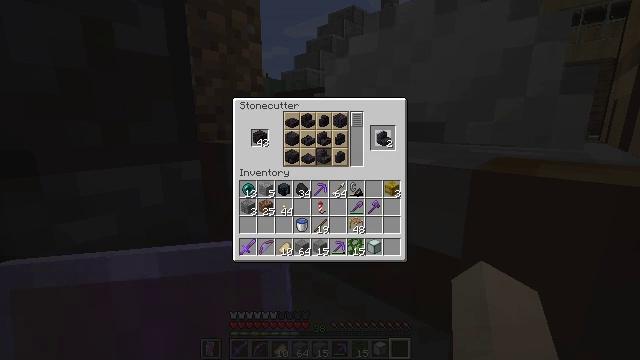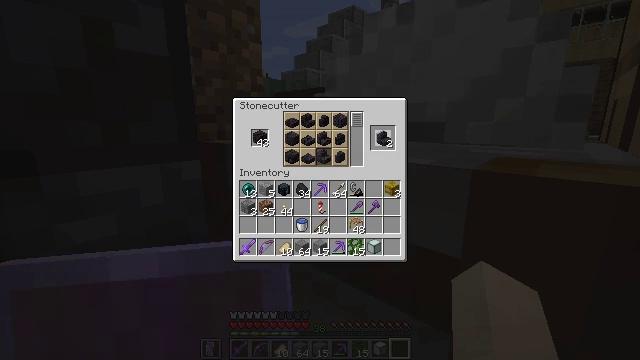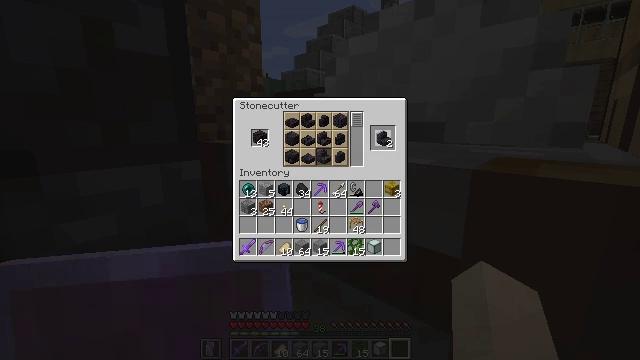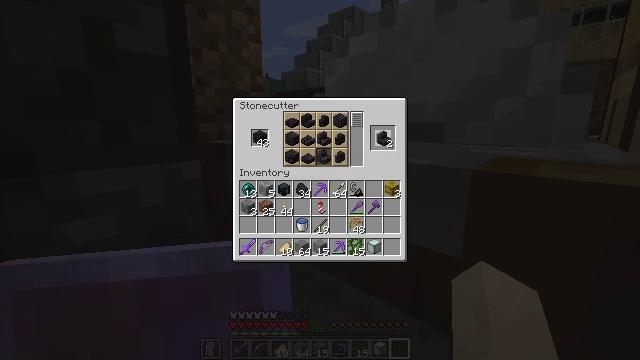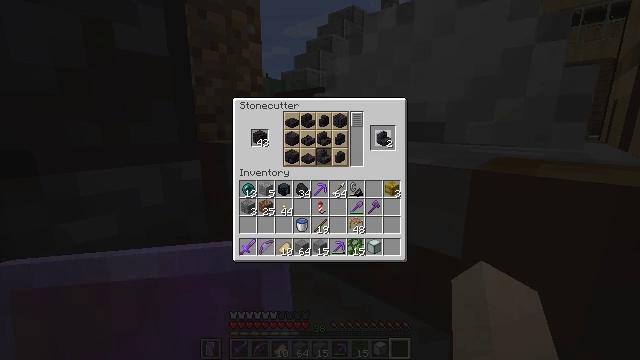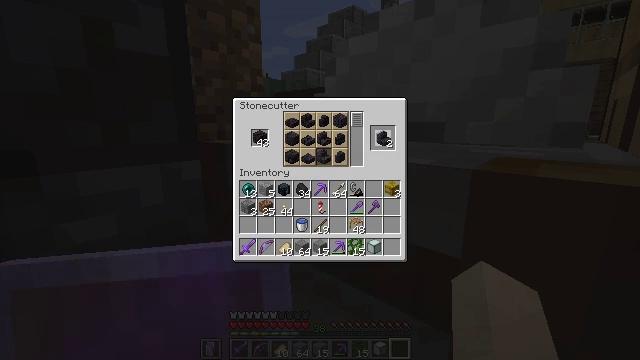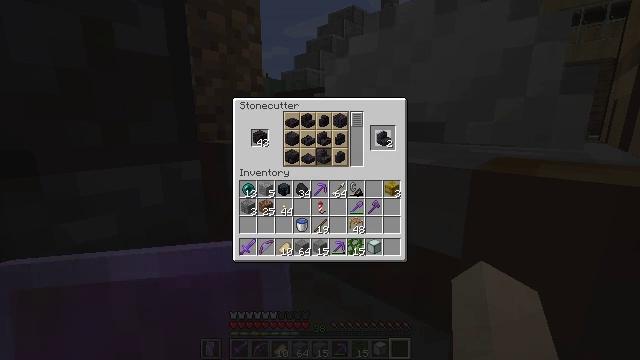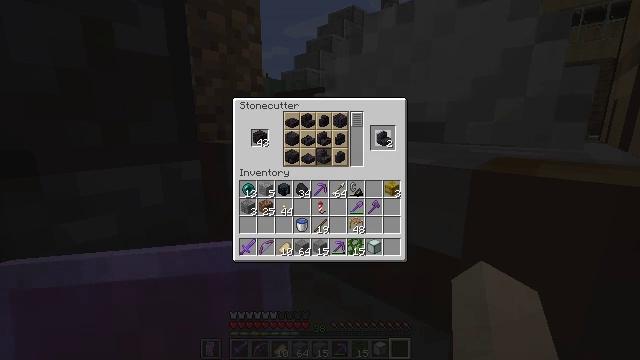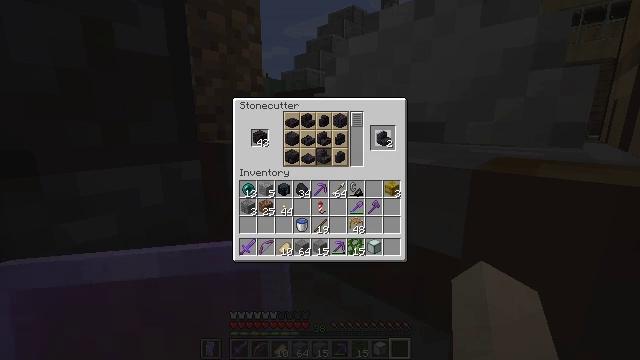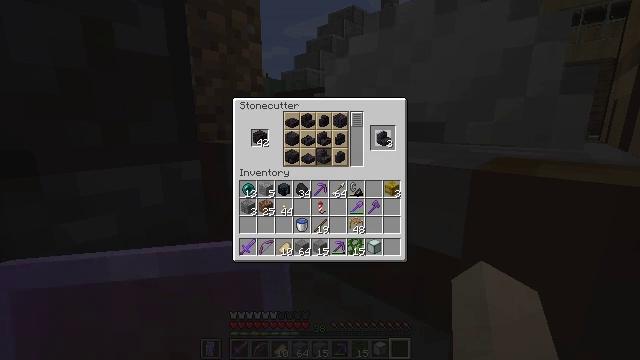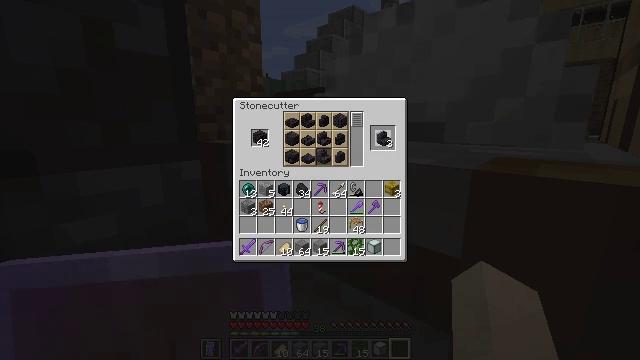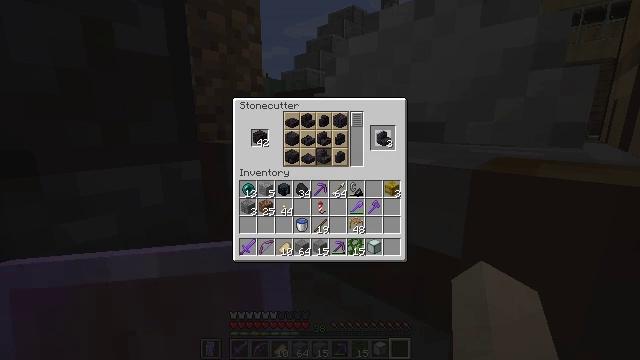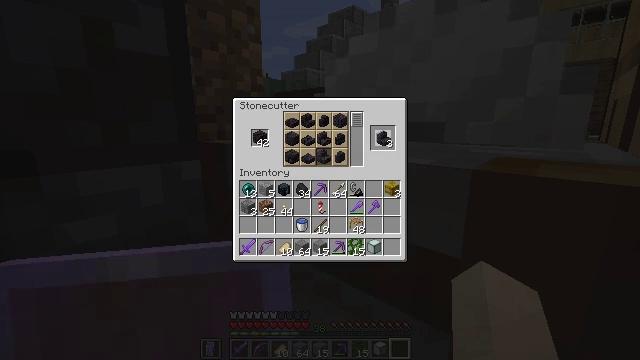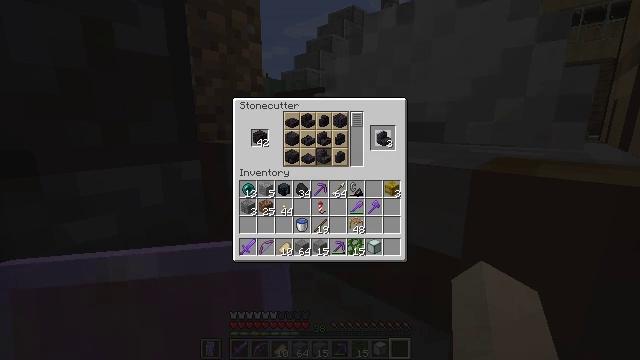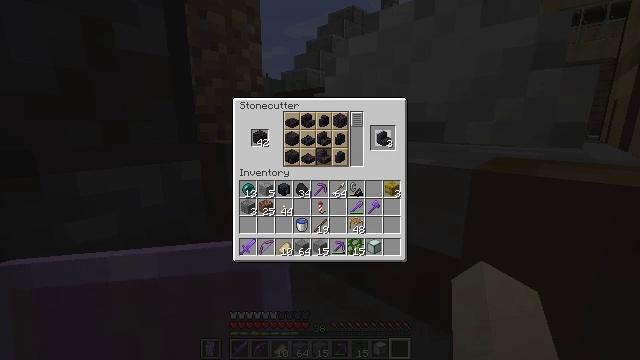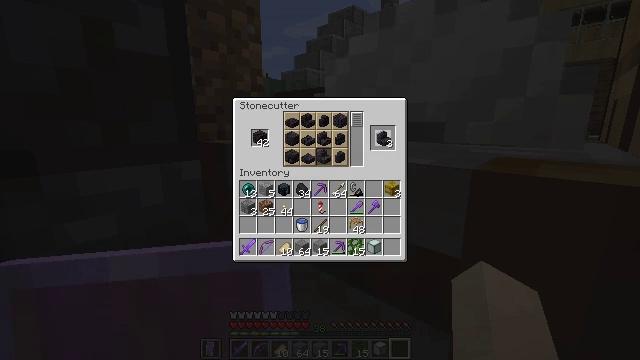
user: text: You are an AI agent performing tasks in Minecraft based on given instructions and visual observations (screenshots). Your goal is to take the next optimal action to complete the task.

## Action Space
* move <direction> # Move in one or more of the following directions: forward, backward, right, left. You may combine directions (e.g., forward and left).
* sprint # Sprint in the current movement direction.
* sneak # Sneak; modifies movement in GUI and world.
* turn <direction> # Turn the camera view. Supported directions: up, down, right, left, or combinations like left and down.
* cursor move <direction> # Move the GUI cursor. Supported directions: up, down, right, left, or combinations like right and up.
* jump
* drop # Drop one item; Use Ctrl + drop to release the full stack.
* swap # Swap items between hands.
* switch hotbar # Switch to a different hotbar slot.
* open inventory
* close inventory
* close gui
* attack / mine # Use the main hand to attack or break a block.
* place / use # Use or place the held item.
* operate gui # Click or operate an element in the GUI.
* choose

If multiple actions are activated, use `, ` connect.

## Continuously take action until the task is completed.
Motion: motion action
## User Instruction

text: Make polished blackstone stairs with polished blackstone blocks.
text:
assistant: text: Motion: no_op
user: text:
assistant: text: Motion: no_op
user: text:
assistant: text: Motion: no_op
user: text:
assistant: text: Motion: no_op
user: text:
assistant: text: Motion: no_op
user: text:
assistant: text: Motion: attack / mine
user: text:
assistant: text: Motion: attack / mine
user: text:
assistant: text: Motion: attack / mine
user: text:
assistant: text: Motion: no_op
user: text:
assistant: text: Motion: no_op
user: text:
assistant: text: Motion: no_op
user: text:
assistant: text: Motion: no_op
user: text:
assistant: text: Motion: no_op
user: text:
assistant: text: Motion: no_op
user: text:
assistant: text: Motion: no_op
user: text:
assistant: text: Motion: attack / mine
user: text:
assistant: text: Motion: attack / mine
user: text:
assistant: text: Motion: attack / mine
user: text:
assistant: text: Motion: no_op
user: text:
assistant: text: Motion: no_op
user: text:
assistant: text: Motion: no_op
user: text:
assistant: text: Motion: no_op
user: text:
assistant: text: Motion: no_op
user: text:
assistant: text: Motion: no_op
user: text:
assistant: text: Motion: no_op
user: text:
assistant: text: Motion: no_op
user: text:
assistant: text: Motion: no_op
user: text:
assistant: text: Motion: attack / mine
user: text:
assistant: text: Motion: attack / mine
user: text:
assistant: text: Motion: attack / mine